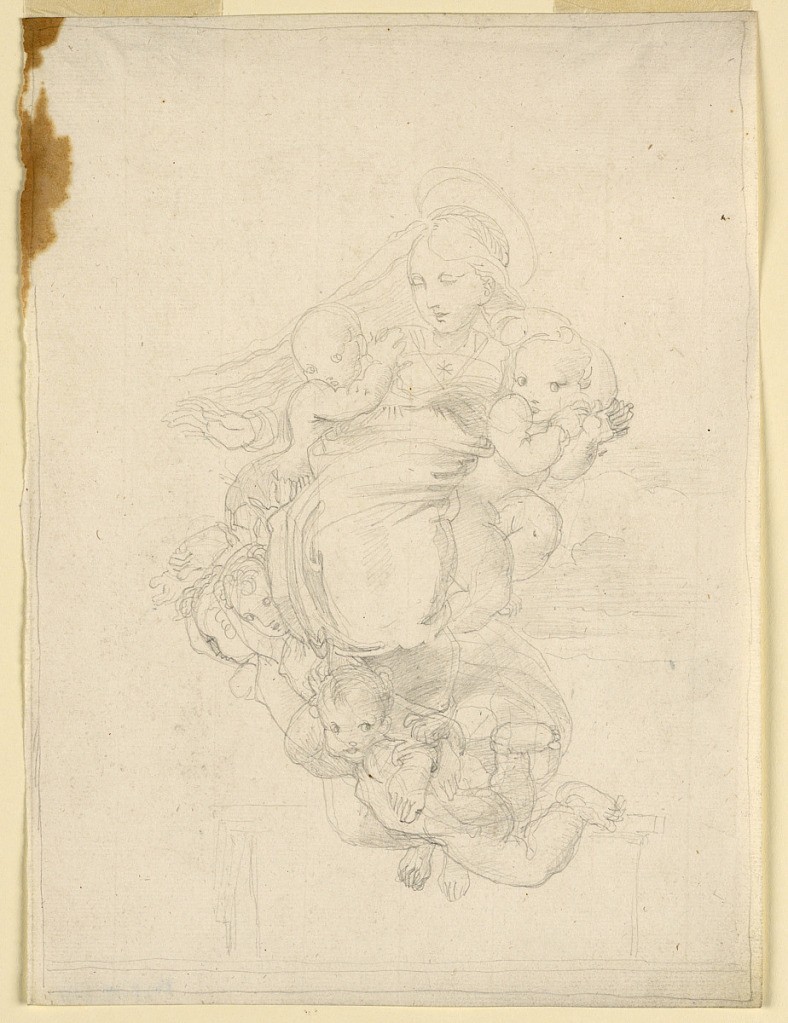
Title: The Assumption of the Virgin
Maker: Fortunato Duranti, Italian, 1787 - 1863
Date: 1820–1850
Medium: Graphite, impressed lines on paper
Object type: Drawing
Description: Angels convey the upright Virgin into Heaven. The sarcophagus is outlined. Framing line.